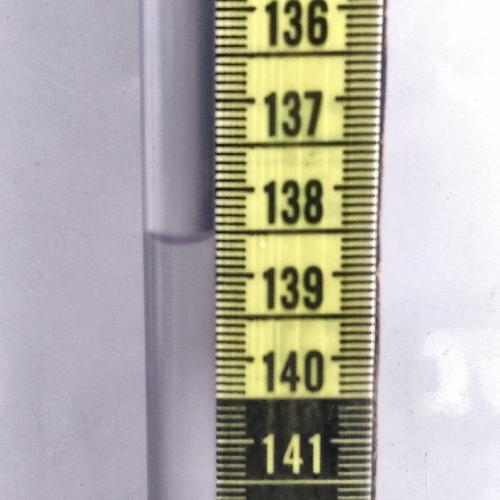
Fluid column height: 138.6 cm